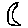
Label: moon